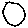
Label: circle